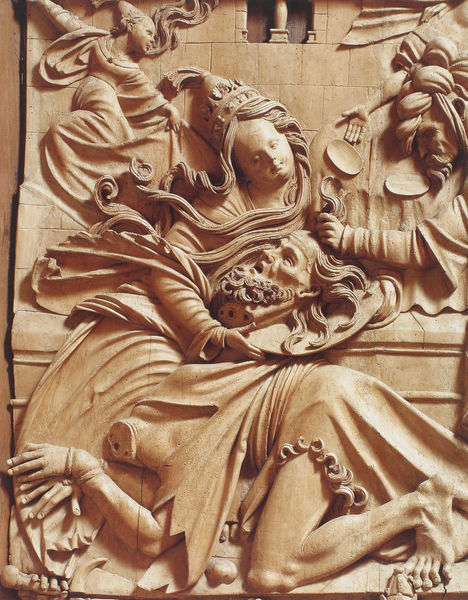
Titel: Hochaltar der Filialkirche St. Michael in Niederrotweil am Kaiserstuhl
Künstler: H. L. Meister
Standort: Niederrotweil am Kaiserstuhl, Filialkirche St. Michael (EU - D - BW)
Schlagwörter: fuß, kopf, körper, mann, braun, fenster, frau, haar, holz, hut, mund, tisch, beige, tanz, bart, wand, enthauptung, falten, geköpft, gesicht, haupt, judith, leiche, schale, teller, hals, hände, tischtuch, kirche, gewand, haare, locken, engel, kopfbedeckung, relief, bein, knie, zehen, fugen, torso, knien, leichnam, maria, turban, gefallen, kopflos, fessel, schreck, schlund, riemenschneider, simon, hlofernes, holofernos, ermoedet